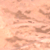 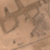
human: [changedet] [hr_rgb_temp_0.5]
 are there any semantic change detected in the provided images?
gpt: New canals were created in the desert.